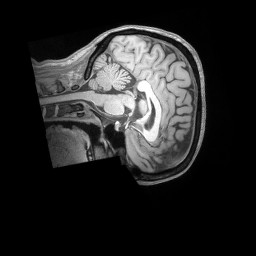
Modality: T1w
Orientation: sagittal
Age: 33
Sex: female
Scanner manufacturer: siemens
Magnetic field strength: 3 T
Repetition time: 2.53 s
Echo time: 0.00164 s